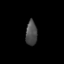
Tissue: lung
Cell type: Epithelial cells
Senescence score: 0.2188
Nuclear area (px): 278
Mean DAPI intensity: 74.986